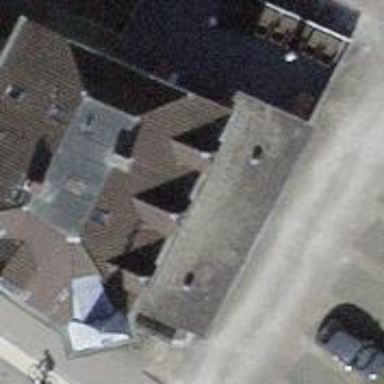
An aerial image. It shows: Restaurant.